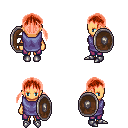
a pixel art fantasy rpg character, female body template, human, tanned skin, chain tabard jacket, magenta pants, red twin-tailed hairstyle, metal boots, shield, four views (front, back, left, right), 2x2 character sprite sheet, small pixel art, hard edges, no anti-aliasing